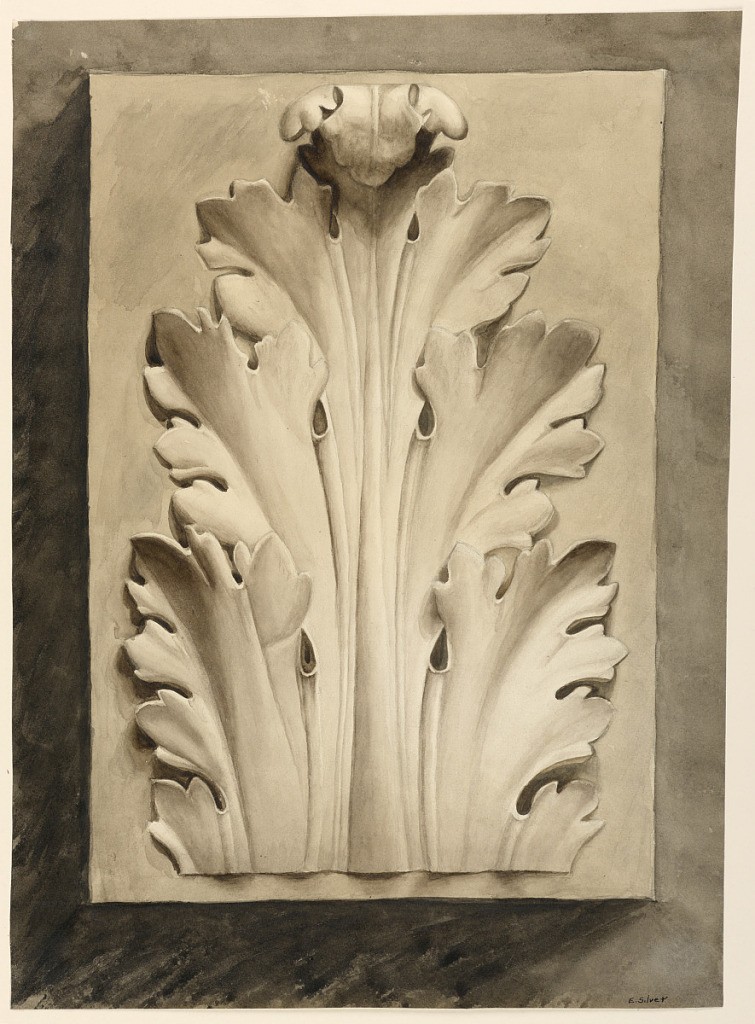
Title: Acanthus leaf: from a cast
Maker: Esther Silver
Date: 1919
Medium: Sepia wash on paper
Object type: Drawing
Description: Vertical rectangle. Rendering of an acanthus leaf; drawing from a cast in relief. Signed in ink, lower right: "E. Silver." Also signed in ink on reverse.